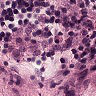
Metastatic tissue present: yes